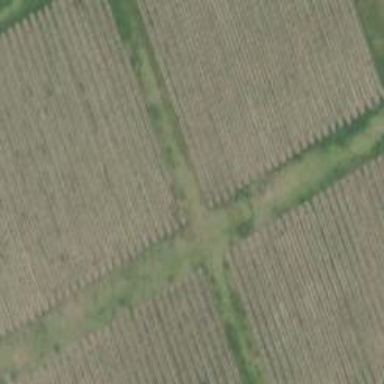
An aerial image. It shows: Agricultural area marked by row of trees.